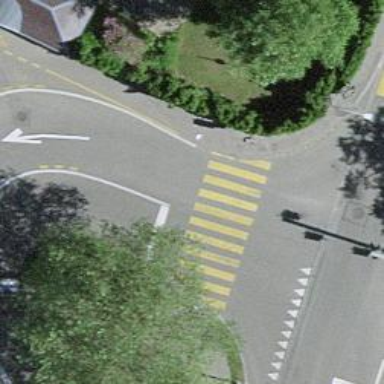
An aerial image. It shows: Zebra crossing on the road.